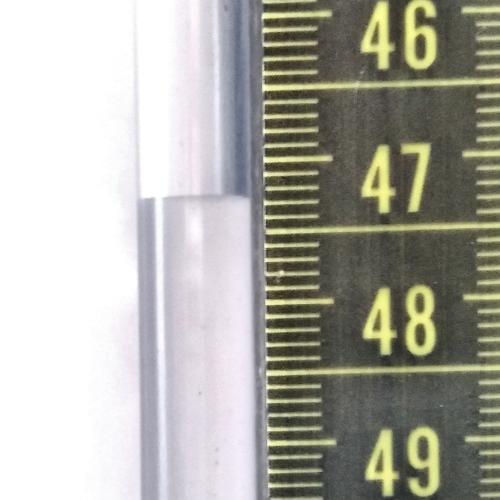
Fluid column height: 47.3 cm